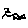
Label: zigzag